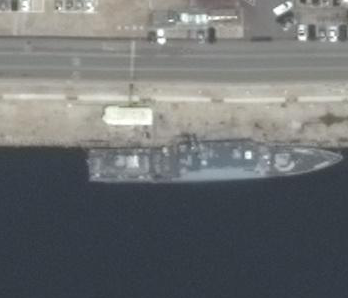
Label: combat